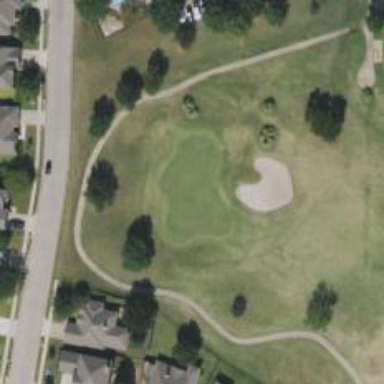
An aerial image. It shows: Golf hole.